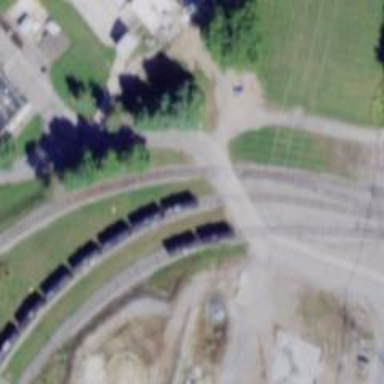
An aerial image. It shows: Level crossing along the railway.